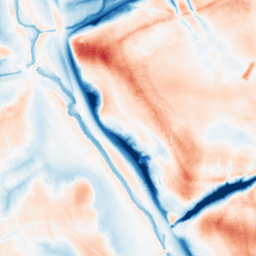
Category: trend_removal
Decomposition family: local_polynomial
Decomposition parameters: window_size: 51
degree: 2
Upsampling method: sinc_blackman
Upsampling parameters: scale: 4
kernel_size: 16
Upsampling scale: 4